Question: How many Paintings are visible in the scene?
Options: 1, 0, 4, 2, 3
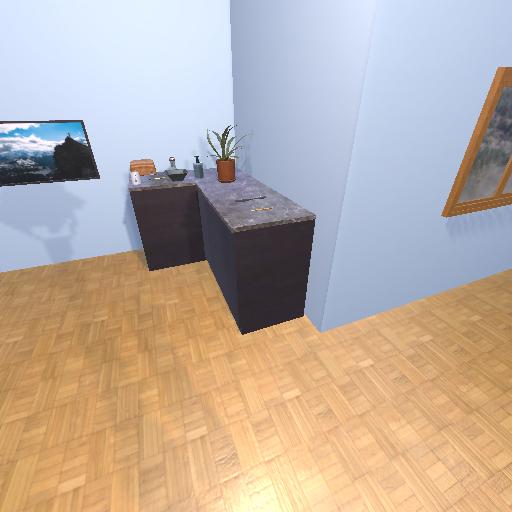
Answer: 1